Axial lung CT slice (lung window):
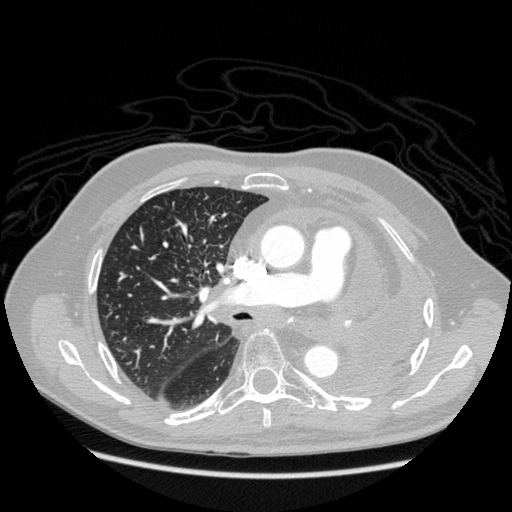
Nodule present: no